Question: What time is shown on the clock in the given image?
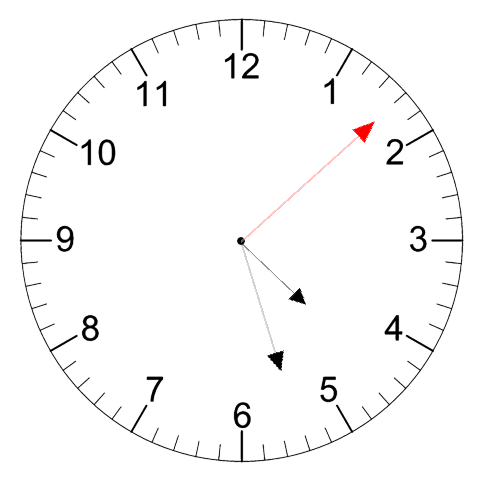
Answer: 04:27:08